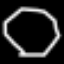
Label: octagon